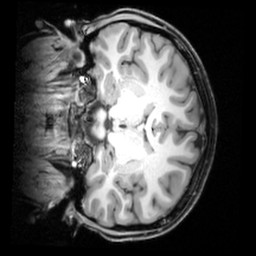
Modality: T1w
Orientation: coronal
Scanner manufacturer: siemens
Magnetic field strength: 3 T
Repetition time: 1.9 s
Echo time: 0.00397 s